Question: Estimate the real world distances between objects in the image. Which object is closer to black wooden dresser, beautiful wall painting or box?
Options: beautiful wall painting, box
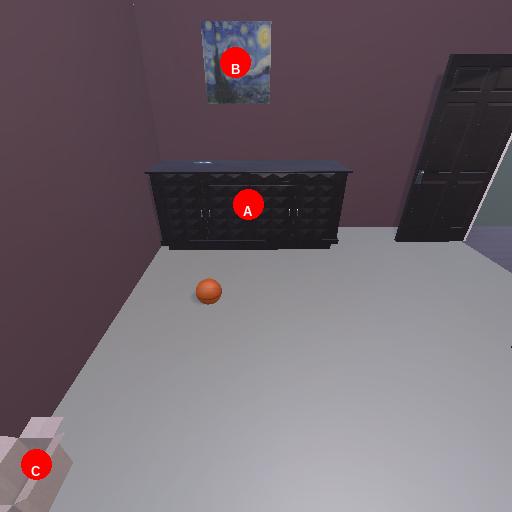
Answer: beautiful wall painting